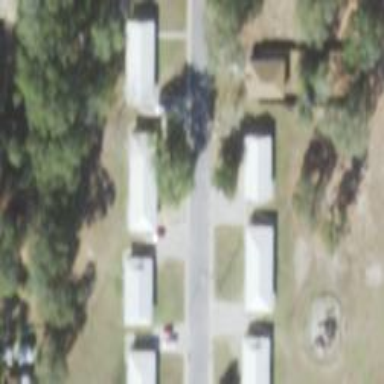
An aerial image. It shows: Residential area composed of single-family homes.